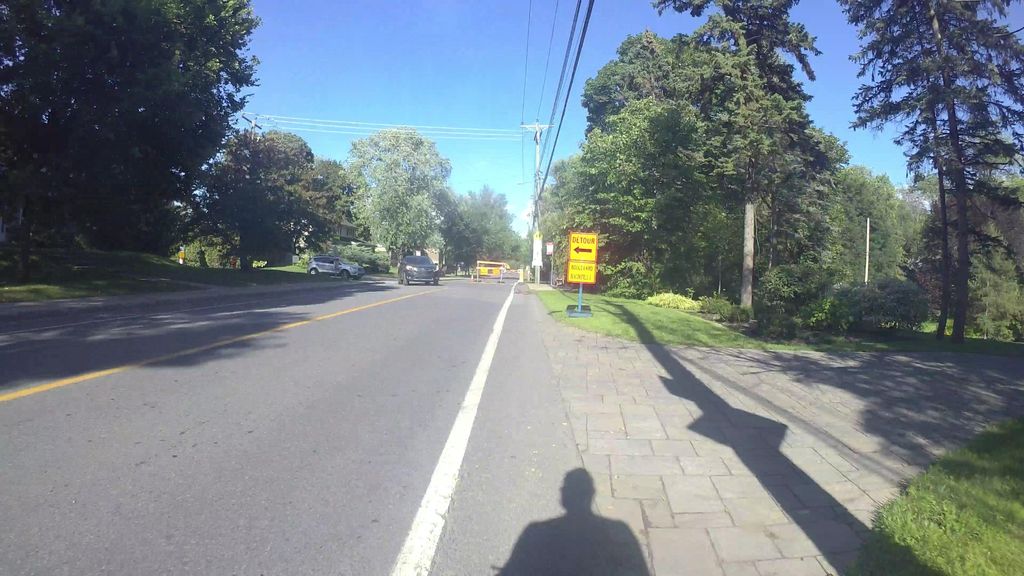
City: montreal